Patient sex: M
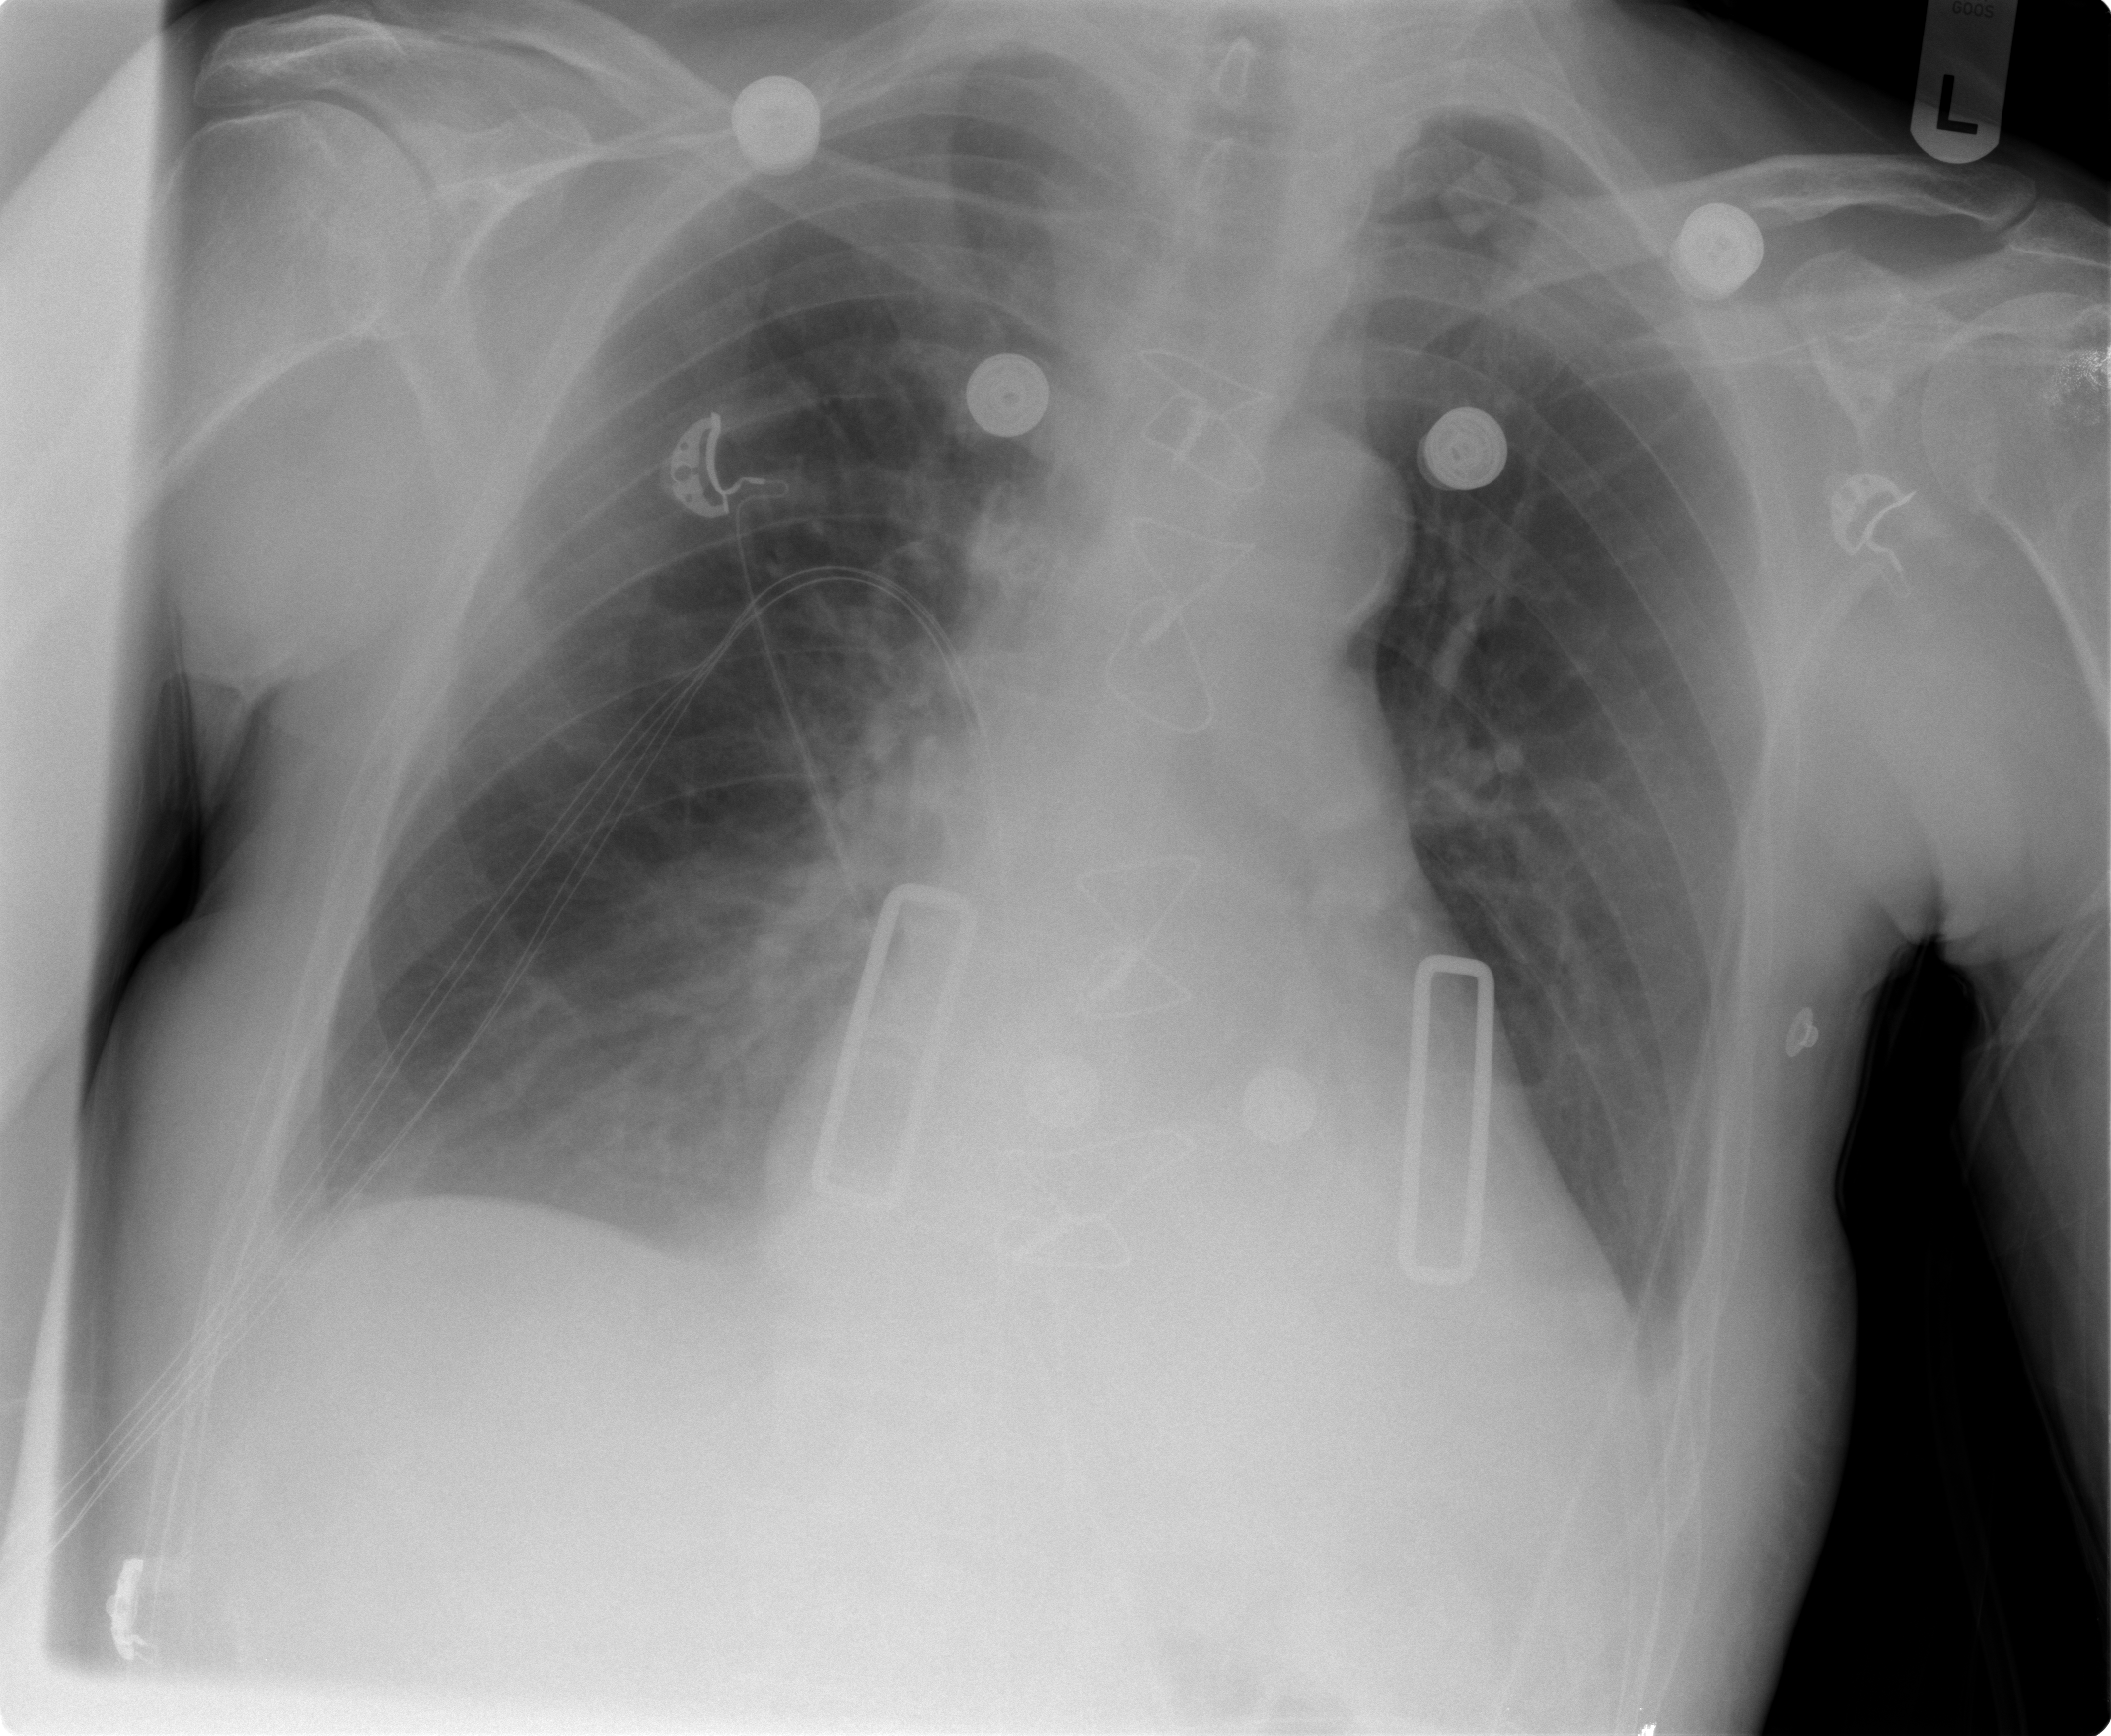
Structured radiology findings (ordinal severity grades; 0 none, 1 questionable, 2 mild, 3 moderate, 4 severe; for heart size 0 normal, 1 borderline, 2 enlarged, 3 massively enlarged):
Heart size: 1
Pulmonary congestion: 0
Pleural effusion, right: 1
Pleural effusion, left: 2
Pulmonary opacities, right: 0
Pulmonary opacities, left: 0
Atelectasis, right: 2
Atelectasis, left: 1